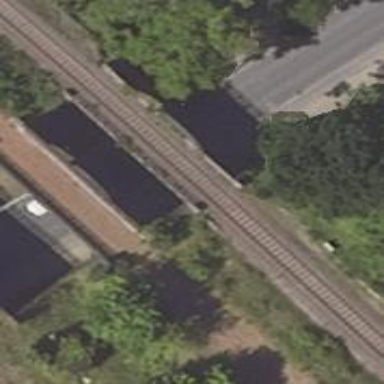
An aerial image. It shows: Disused railway bridge.